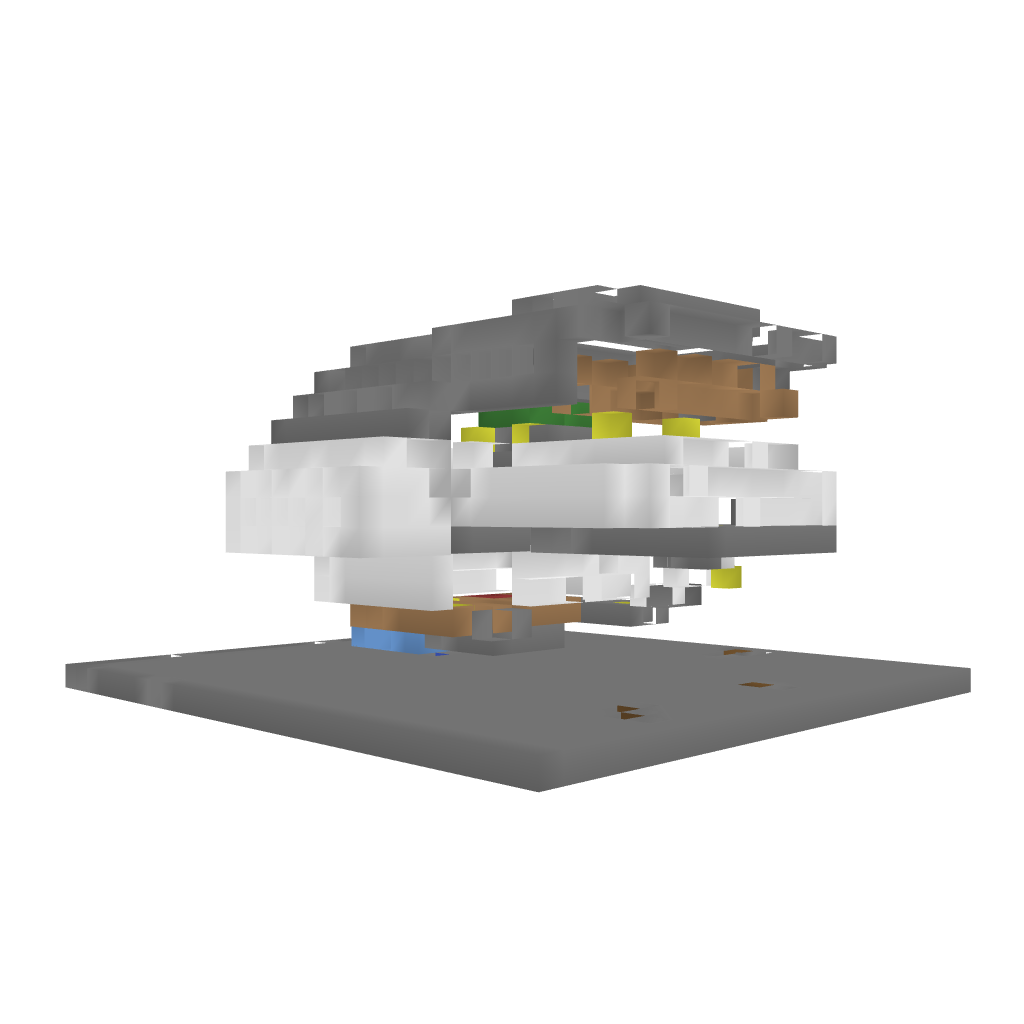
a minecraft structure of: Ambages bad low quality